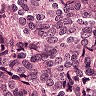
Metastatic tissue present: yes